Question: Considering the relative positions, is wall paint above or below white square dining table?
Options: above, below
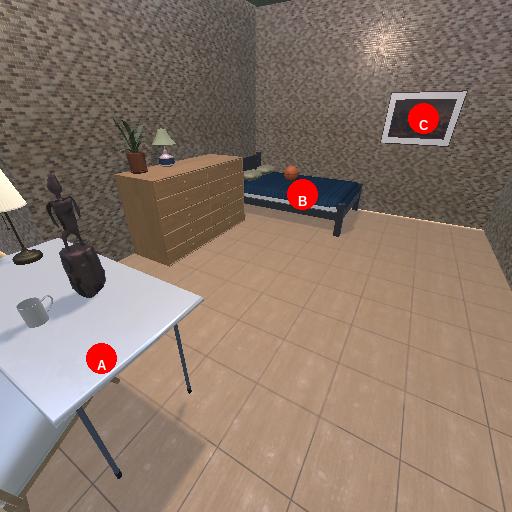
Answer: above